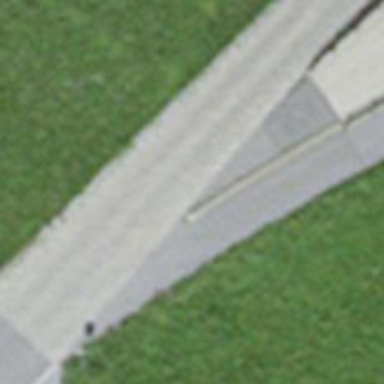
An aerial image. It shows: Tertiary road with asphalt surface.